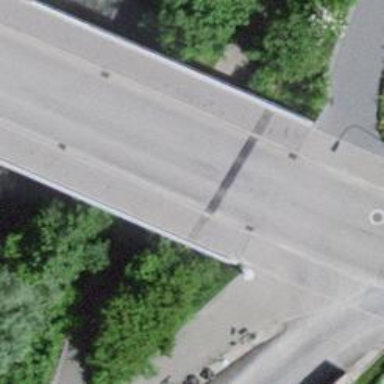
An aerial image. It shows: Asphalt sidewalk along the footway.